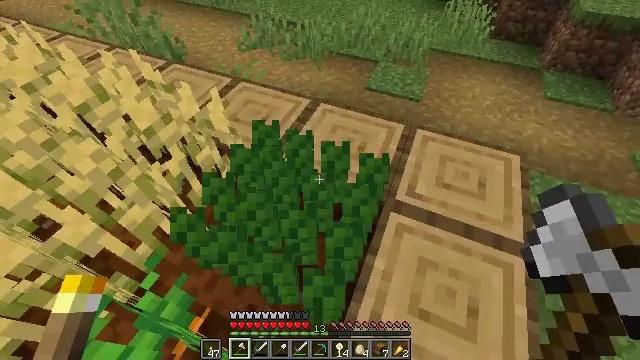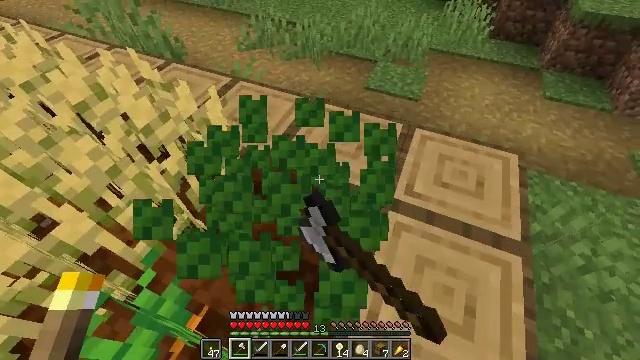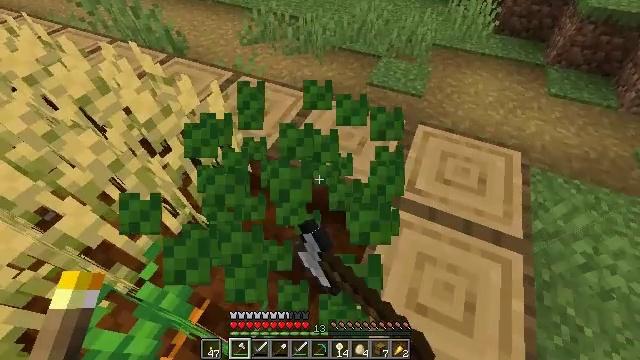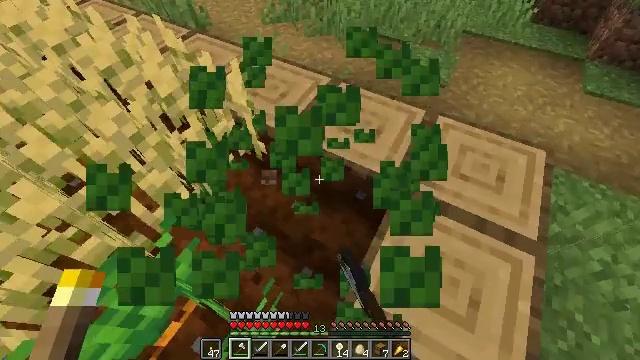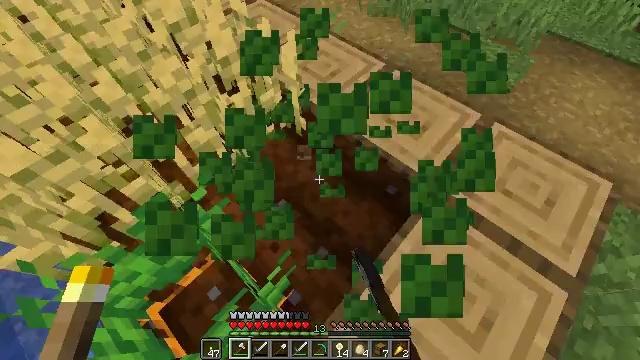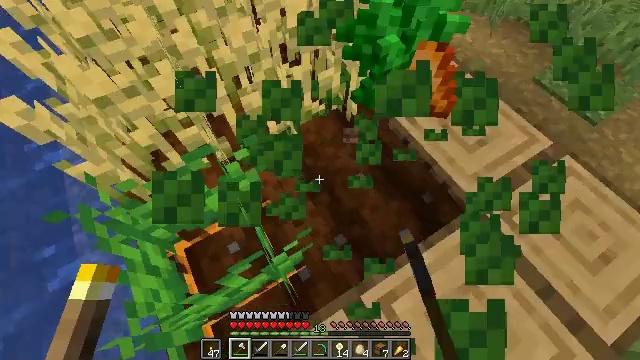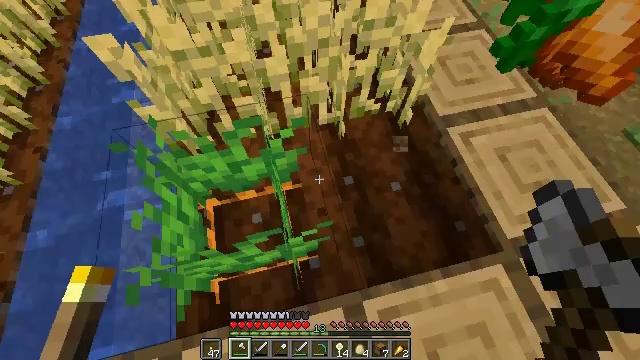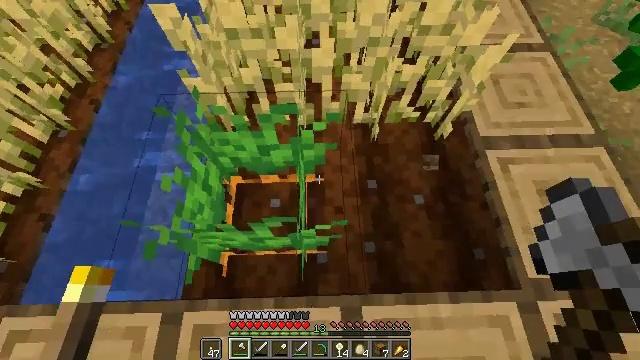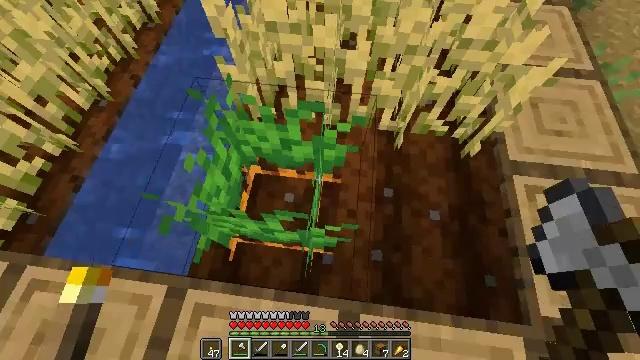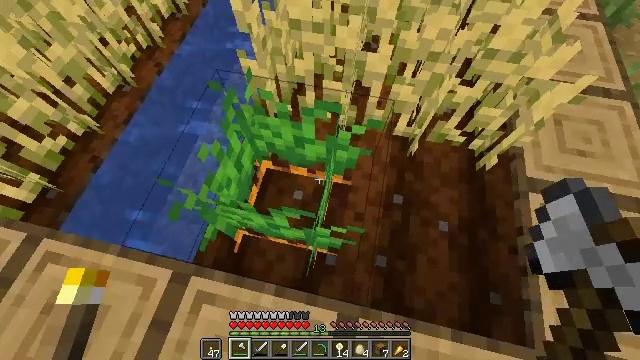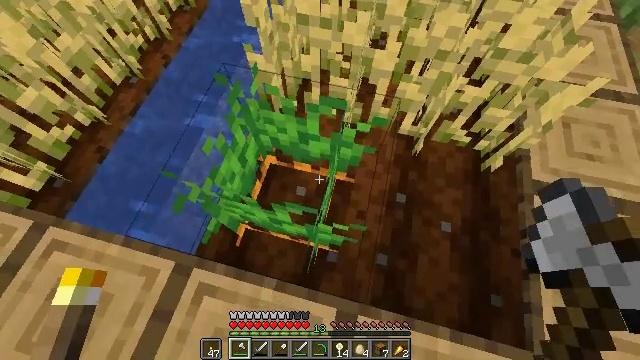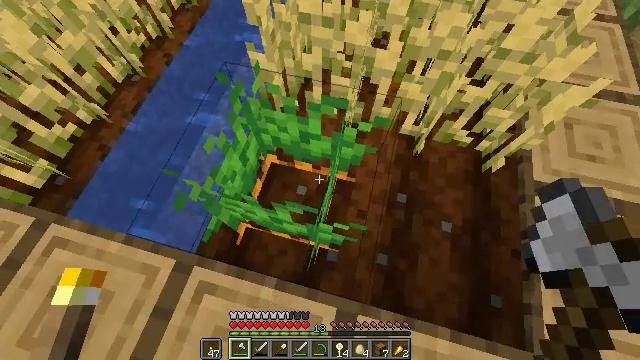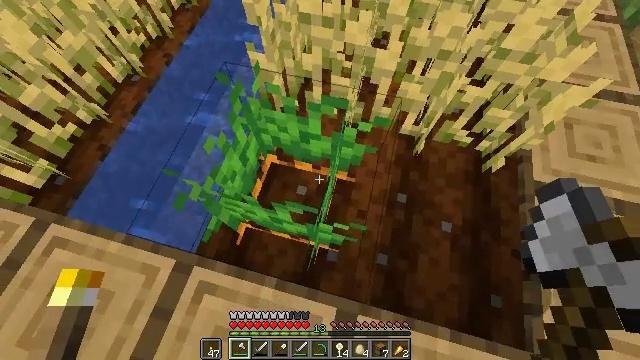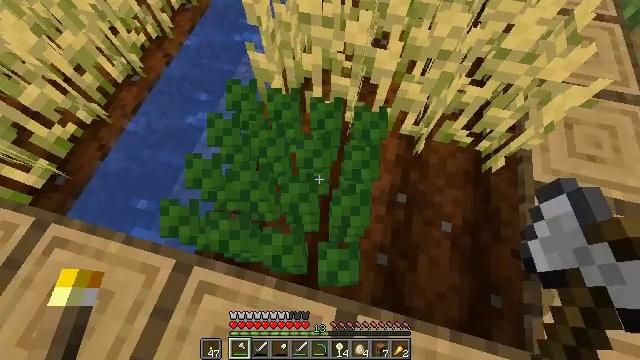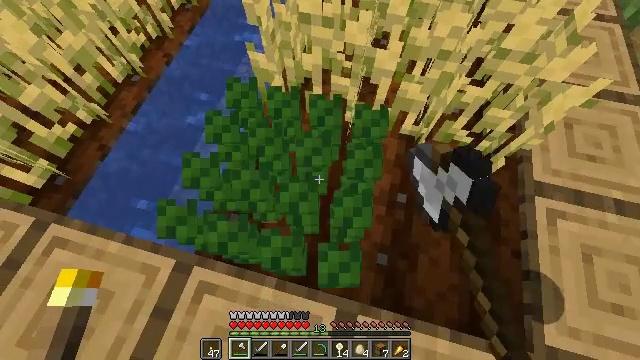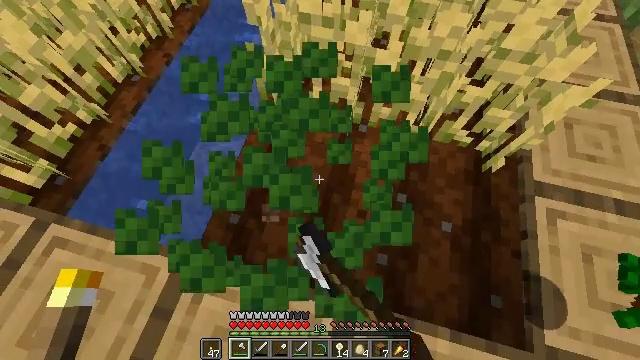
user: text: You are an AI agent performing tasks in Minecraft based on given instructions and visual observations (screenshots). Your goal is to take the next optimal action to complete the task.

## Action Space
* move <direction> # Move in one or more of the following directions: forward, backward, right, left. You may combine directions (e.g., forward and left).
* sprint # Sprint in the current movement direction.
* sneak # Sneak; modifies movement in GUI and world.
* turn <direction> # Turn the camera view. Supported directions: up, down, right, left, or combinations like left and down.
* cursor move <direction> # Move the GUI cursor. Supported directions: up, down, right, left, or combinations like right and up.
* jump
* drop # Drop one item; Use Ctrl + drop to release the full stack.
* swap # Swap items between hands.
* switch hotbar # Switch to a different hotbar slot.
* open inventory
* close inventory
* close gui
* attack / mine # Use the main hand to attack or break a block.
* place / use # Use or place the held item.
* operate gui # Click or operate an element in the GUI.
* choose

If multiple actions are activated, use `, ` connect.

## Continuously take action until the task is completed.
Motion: motion action
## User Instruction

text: Collect carrots by breaking the crop.
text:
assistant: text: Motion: attack / mine
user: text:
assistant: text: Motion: attack / mine
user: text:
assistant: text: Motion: turn left and down
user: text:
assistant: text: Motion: turn left and down
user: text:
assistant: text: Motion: turn left and down
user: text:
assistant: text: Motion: turn left and down
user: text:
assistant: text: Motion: turn left
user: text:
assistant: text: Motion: turn left
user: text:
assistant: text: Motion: turn left
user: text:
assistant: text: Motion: turn left
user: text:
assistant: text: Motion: no_op
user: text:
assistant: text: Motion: no_op
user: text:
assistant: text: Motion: attack / mine
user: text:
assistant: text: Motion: attack / mine
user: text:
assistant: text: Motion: no_op
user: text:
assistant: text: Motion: no_op
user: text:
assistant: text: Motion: no_op
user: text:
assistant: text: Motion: no_op
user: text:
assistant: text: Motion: no_op
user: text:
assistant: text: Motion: no_op
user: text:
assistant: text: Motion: move right, turn left
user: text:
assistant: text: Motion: move right, turn left and up
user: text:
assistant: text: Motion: move right, turn left and up
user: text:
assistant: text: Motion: move right, turn left and up
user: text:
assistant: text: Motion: move right, turn left and up
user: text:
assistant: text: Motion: turn left and up
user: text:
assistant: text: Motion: turn left and up
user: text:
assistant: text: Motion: no_op
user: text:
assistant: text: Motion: turn up
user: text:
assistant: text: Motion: turn left and up